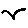
Label: bird